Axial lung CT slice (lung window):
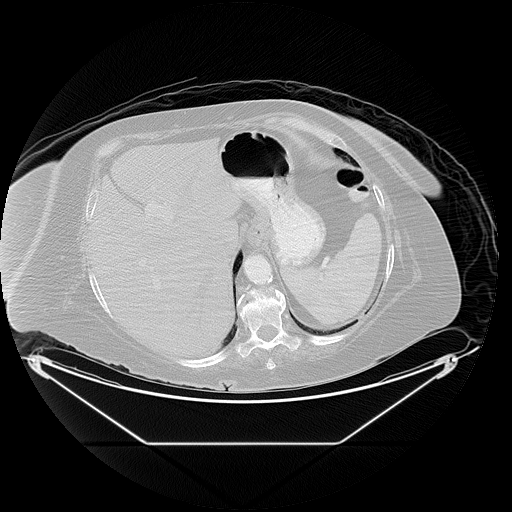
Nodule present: no